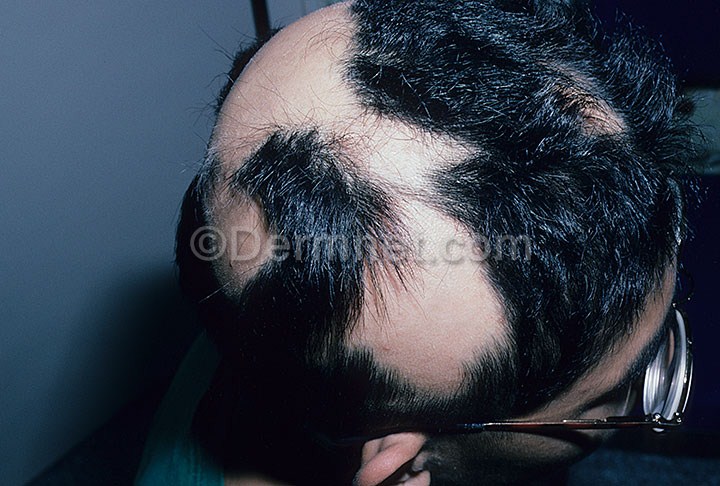
Disease: Hair Loss Photos Alopecia and other Hair Diseases